Question: I am trtying to create this layout below, but I can seem to get the right
layout that I need. What I'm trying to accomplish is have a customize dailog box,
using a layout. I tried edit the xml below but if this is shown as a dialog the
defined layout is a mess. Please help me understand what I need to do for
this. THanks and looking forward. They dialog is SHOWING but the layout is not met.
This layout is what I am trying to accomplish:

Dialog:
'''
View checkBoxView = View.inflate(this, R.layout.display_item_dialog, null);
CheckBox checkBox = (CheckBox)checkBoxView.findViewById(R.id.checkBox1);
checkBox.setOnCheckedChangeListener(new OnCheckedChangeListener() {
public void onCheckedChanged(CompoundButton buttonView, boolean isChecked) {
// Save to shared preferences
}
});
checkBox.setText("Search All Images");
AlertDialog.Builder builder = new AlertDialog.Builder(this);
builder.setTitle("Image Preferences");
builder.setMessage(" Select from below ")
.setView(checkBoxView)
.setCancelable(false)
.setPositiveButton("Yes", new DialogInterface.OnClickListener() {
public void onClick(DialogInterface dialog, int id) {
}
})
.setNegativeButton("No", new DialogInterface.OnClickListener() {
public void onClick(DialogInterface dialog, int id) {
dialog.cancel();
}
}).show();
'''
display_item_dialog.xml
'''
<?xml version="1.0" encoding="utf-8"?>
<RelativeLayout xmlns:android="http://schemas.android.com/apk/res/android"
android:layout_width="fill_parent"
android:layout_height="fill_parent" >
<TextView
android:id="@+id/textView1"
android:layout_width="wrap_content"
android:layout_height="wrap_content"
android:layout_alignParentLeft="true"
android:text="Map Category: BEVERAGES" />
<ImageView
android:id="@+id/imageView1"
android:layout_width="200dip"
android:layout_height="200dip"
android:layout_alignParentLeft="true"
android:layout_below="@+id/textView1"
android:layout_marginTop="14dp"
android:src="@drawable/sunny" />
<TextView
android:id="@+id/textView2"
android:layout_width="wrap_content"
android:layout_height="wrap_content"
android:layout_alignParentLeft="true"
android:layout_centerVertical="true"
android:text="TextView" />
<TextView
android:id="@+id/textView3"
android:layout_width="wrap_content"
android:layout_height="wrap_content"
android:layout_alignParentLeft="true"
android:layout_below="@+id/textView2"
android:layout_marginTop="28dp"
android:text="TextView" />
<Button
android:id="@+id/button1"
android:layout_width="wrap_content"
android:layout_height="wrap_content"
android:layout_alignParentRight="true"
android:layout_alignTop="@+id/imageView1"
android:layout_marginRight="20dp"
android:layout_marginTop="47dp"
android:text="+" />
<Button
android:id="@+id/button2"
android:layout_width="wrap_content"
android:layout_height="wrap_content"
android:layout_above="@+id/textView2"
android:layout_alignLeft="@+id/button1"
android:layout_marginBottom="14dp"
android:text="-" />
<EditText
android:id="@+id/editText1"
android:layout_width="wrap_content"
android:layout_height="wrap_content"
android:layout_alignLeft="@+id/button2"
android:layout_alignRight="@+id/button2"
android:layout_below="@+id/button1"
android:ems="10"
android:clickable="false" >
<requestFocus />
</EditText>
<CheckBox
android:id="@+id/checkBox1"
android:layout_width="wrap_content"
android:layout_height="wrap_content"
android:layout_alignParentLeft="true"
android:layout_below="@+id/textView3"
android:layout_marginTop="33dp"
android:text="CheckBox" />
</RelativeLayout>
'''
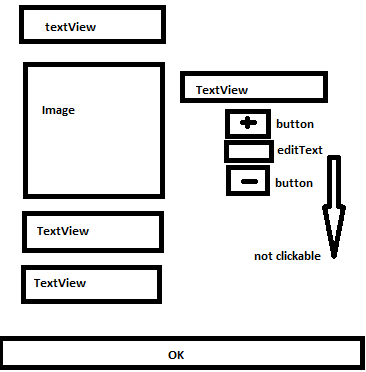
Answer: Try this:
'''
<?xml version="1.0" encoding="utf-8"?>
<ScrollView xmlns:android="http://schemas.android.com/apk/res/android"
android:layout_width="fill_parent"
android:layout_height="fill_parent" >
<LinearLayout
android:layout_width="fill_parent"
android:layout_height="wrap_content"
android:orientation="vertical" >
<TextView
android:id="@+id/textView1"
android:layout_width="wrap_content"
android:layout_height="wrap_content"
android:text="Map Category: BEVERAGES" />
<LinearLayout
android:id="@+id/linear"
android:layout_width="match_parent"
android:layout_height="wrap_content"
android:layout_marginTop="14dp"
android:gravity="center_vertical" >
<ImageView
android:id="@+id/imageView1"
android:layout_width="0dp"
android:layout_height="200dip"
android:layout_weight="0.6"
android:src="@drawable/ic_launcher" />
<LinearLayout
android:layout_width="0dp"
android:layout_height="wrap_content"
android:layout_weight="0.4"
android:orientation="vertical" >
<TextView
android:id="@+id/TextView01"
android:layout_width="wrap_content"
android:layout_height="wrap_content"
android:text="TextView" />
<Button
android:id="@+id/button1"
android:layout_width="wrap_content"
android:layout_height="wrap_content"
android:layout_gravity="center_horizontal"
android:text="+" />
<EditText
android:id="@+id/editText1"
android:layout_width="match_parent"
android:layout_height="wrap_content"
android:layout_gravity="center_horizontal"
android:clickable="false" >
<requestFocus />
</EditText>
<Button
android:id="@+id/button2"
android:layout_width="wrap_content"
android:layout_height="wrap_content"
android:layout_gravity="center_horizontal"
android:text="-" />
</LinearLayout>
</LinearLayout>
<TextView
android:id="@+id/textView2"
android:layout_width="wrap_content"
android:layout_height="wrap_content"
android:text="TextView" />
<TextView
android:id="@+id/textView3"
android:layout_width="wrap_content"
android:layout_height="wrap_content"
android:text="TextView" />
<CheckBox
android:id="@+id/checkBox1"
android:layout_width="wrap_content"
android:layout_height="wrap_content"
android:text="CheckBox" />
</LinearLayout>
</ScrollView>
'''